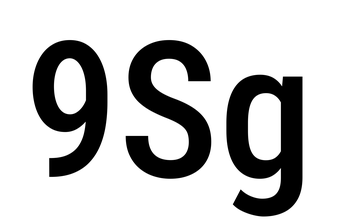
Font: Roboto_Condensed_Medium